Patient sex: M
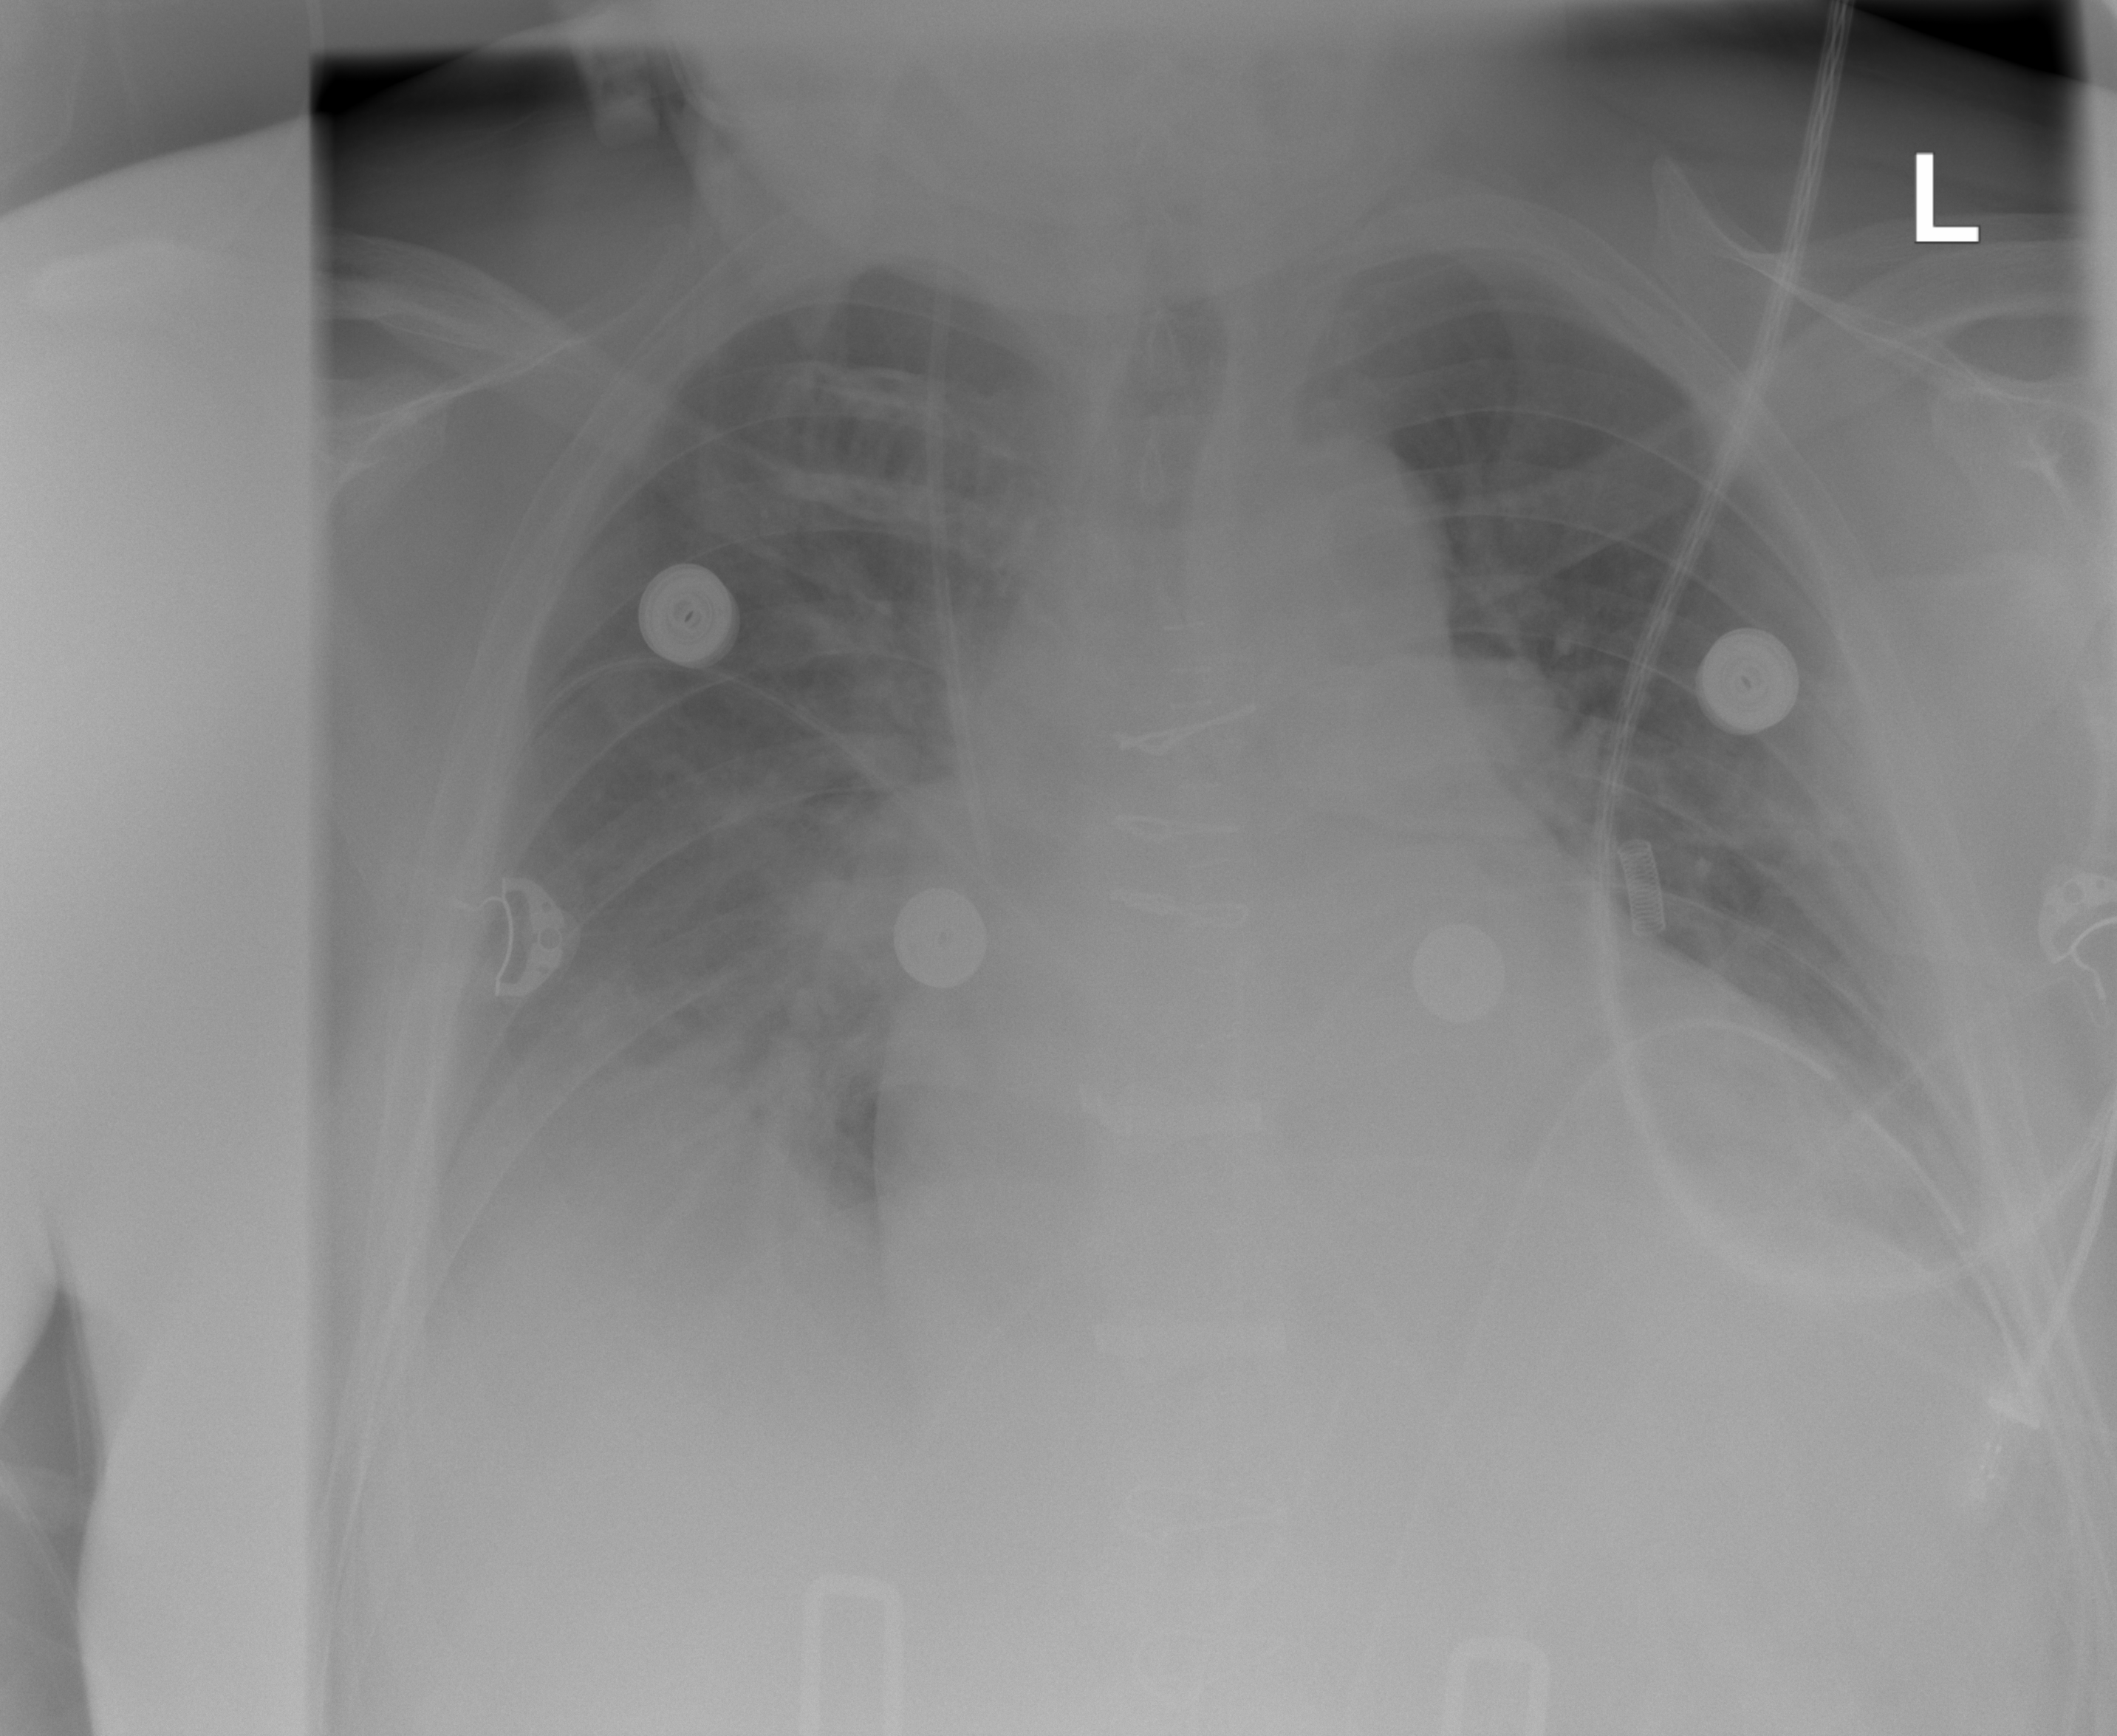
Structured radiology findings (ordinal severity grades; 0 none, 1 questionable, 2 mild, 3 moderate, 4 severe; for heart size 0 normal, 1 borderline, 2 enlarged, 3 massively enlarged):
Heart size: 3
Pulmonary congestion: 0
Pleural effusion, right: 3
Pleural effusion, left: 2
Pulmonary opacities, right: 0
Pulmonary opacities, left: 0
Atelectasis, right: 2
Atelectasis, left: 2